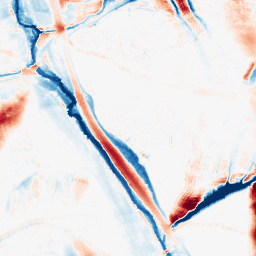
Category: morphological
Decomposition family: morphological_ellipse
Decomposition parameters: operation: average
width: 20
height: 50
Upsampling method: bicubic
Upsampling parameters: scale: 8
Upsampling scale: 8